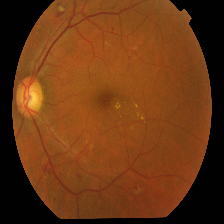
Diabetic retinopathy grade: Proliferative DR